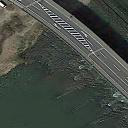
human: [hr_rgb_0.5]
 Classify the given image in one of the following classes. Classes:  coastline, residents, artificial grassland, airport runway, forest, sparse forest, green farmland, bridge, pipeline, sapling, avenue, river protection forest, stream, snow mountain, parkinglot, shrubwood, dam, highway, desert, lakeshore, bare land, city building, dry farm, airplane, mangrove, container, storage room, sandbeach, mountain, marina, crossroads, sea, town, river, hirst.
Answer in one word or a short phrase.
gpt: bridge